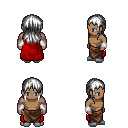
a pixel art fantasy rpg character, male body template, human, dark skin, red cape, robe skirt, white unkempt hairstyle, white cloth bracers, white slippers, four views (front, back, left, right), 2x2 character sprite sheet, small pixel art, hard edges, no anti-aliasing